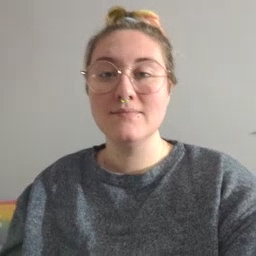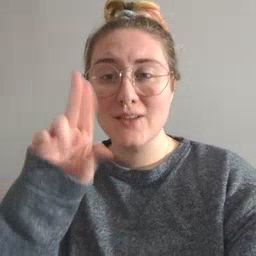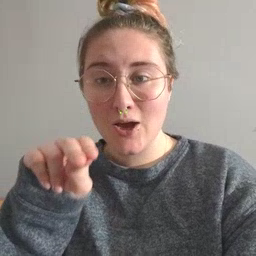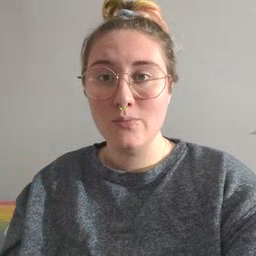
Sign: no